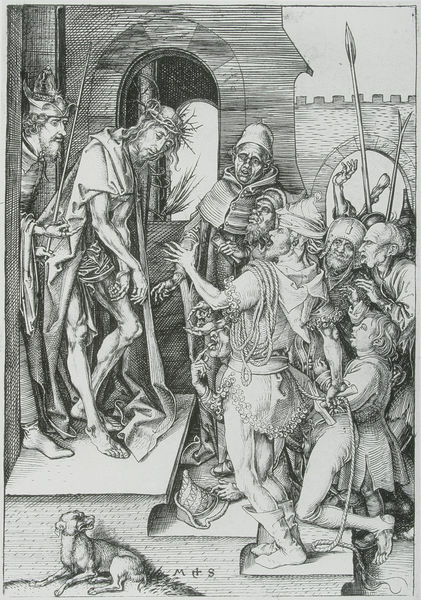
Titel: Ecce Homo
Künstler: Martin Schongauer
Institution: (Seriendruck)
Schlagwörter: hand, himmel, körper, mann, schatten, umhang, weiß, menschen, finger, frau, grau, hut, licht, männer, schmuck, schwarz, zeichnung, gras, haus, hund, tier, tuch, leute, menge, bart, gericht, kappe, mütze, mützen, architektur, arm, arme, bibel, falten, neues testament, stehen, trauer, signatur, kordeln, mantel, strick, kind, personen, krone, fesseln, holzschnitt, bogen, alter mann, zuschauer, mauer, grafik, graphik, seile, treppe, könig, lanze, soldaten, stufen, junge, dünn, tor, zinnen, barfuss, lendentuch, verhöhnen, burg, torbogen, seil, aufruhr, druck, druckgraphik, schnitt, druckgrafik, monogramm, schraffur, holzstich, radierung, stich, kupfer, gefangen, hass, häscher, nd, streit, waffen, soldat, peitsche, volk, helm, stiefel, pilatus, menschenmenge, kopie, tinte, stadttor, grimasse, christus, jesus, kreuzigung, mauern, christlich, elend, leiden, schmerz, zunge, dornen, stadtmauer, lanzen, speer, speere, dürer, kupferstich, jerusalem, dornenkrone, altdeutsch, glieder, dornenkranz, kniefall, michael, mager, fessel, verspottung, zeichnug, juden, martin, christ, aufgebracht, albrecht, albrecht dürer, stiege, sper, folter, passion, gefesselt, monogram, schmerzensmann, pöbel, soladten, geisselung, passion christi, verurteilung, schongauer, hohepriester, martin schongauer, verspotten, mnogramm, sornenkrone, verhöhnung, vinger, pilatur, geißelung christi, maer, homo, elen, henkersknechte, ms, schmach, trippe, schmack